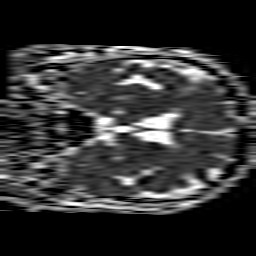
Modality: ADC
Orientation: coronal
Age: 65
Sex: male
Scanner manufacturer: philips
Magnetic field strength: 1.5 T
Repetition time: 3.789 s
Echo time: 0.09255 s